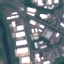
Land use / land cover class: Industrial